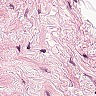
Metastatic tissue present: no